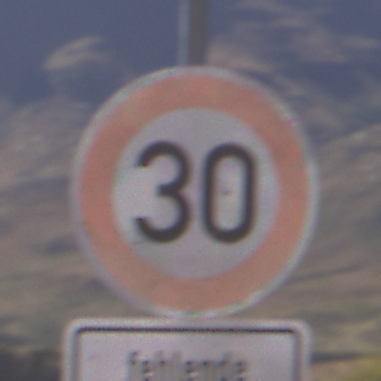
Verkehrszeichen: Geschwindigkeit30
Zusatzzeichen unten: HinweiseAufGefahrenDurchVerbaleAngabe7
Umgebung: Outdoor, Nature
Tageszeit: MorningAfternoon
Wetter: Clear
Licht: Natural
Jahreszeit: NotSpecified
Kontrast: HighContrast